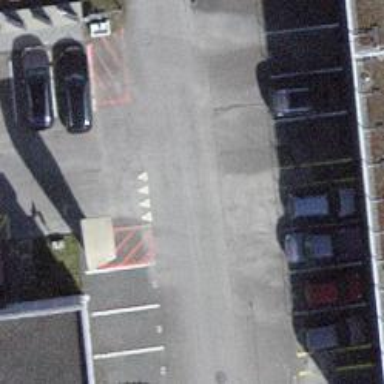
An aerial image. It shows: Road serving as parking aisle.